Question: I'm currently working on a client, which should determine the health of a server by it's actually response time (and the time one the network separately). I came across <URL>, which gives me basically all the metrics, I'm interested in:

I know that I could use Selenium and PhantomJS and just parse the output, but for performance and scalability reasons I would prefer a solution urllib or requests, which breaks it down to the DNS-request, the time on the network and the actual time taken for the server to respond.
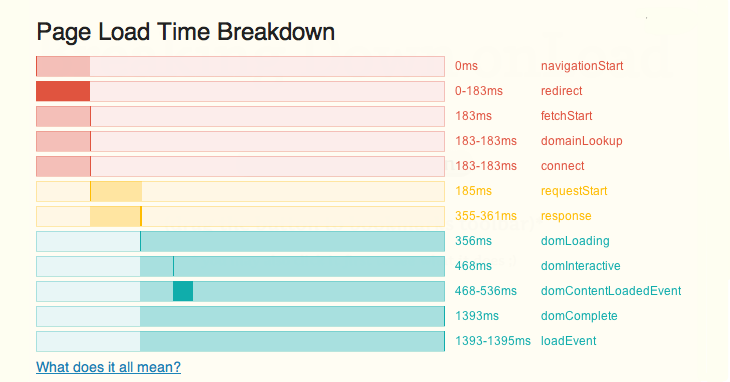
Answer: To build on references given by @Andre Daniel, this code fetches a domain IP via DNS, and prints out the time elapsed. It then fetches a URL, prints the time, and prints the elapsed time after removing the DNS lookup time for the same URL.
## source
'''
import socket, time, urllib, urlparse
URL = 'http://example.com/123'
print URL, 'timing:'
urlinfo = urlparse.urlparse(URL)
start = time.time()
ip = socket.gethostbyname( urlinfo.netloc )
dns_tm = time.time()-start
print 'DNS: {:.3f} seconds'.format( dns_tm )
start = time.time()
_data = urllib.urlopen(URL).read()
load_tm = time.time()-start
print 'load: {:.3f} seconds'.format( load_tm )
print 'w/o DNS: {:.3f} seconds'.format( load_tm-dns_tm )
'''
## output
'''
http://example.com/123 timing:
DNS: 0.054 seconds
load: 0.104 seconds
w/o DNS: 0.050 seconds
'''